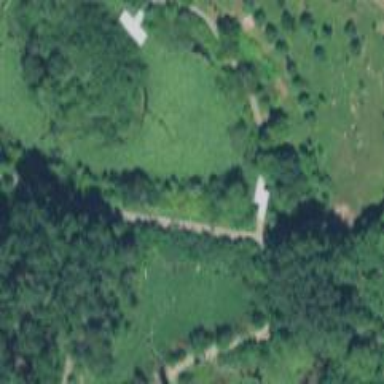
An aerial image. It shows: Path on bridge.